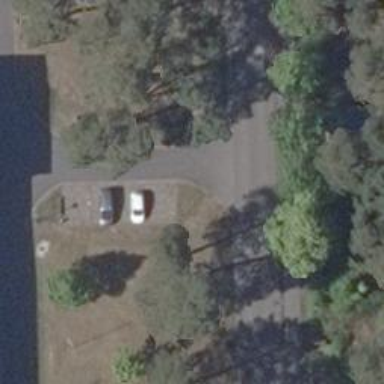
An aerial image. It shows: Parking area.